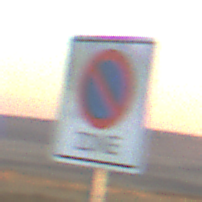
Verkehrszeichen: BeginnEingeschraenktesHalteverbotZone
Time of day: SunriseSunset
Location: Outdoor (Nature)
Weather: Clear
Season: NotSpecified
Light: Natural